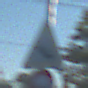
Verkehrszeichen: Stau
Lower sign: Ueberholverbot
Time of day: MorningAfternoon
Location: Outdoor (Urban)
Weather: Clear
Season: NotSpecified
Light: Natural